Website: crate-barrel
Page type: address-validator
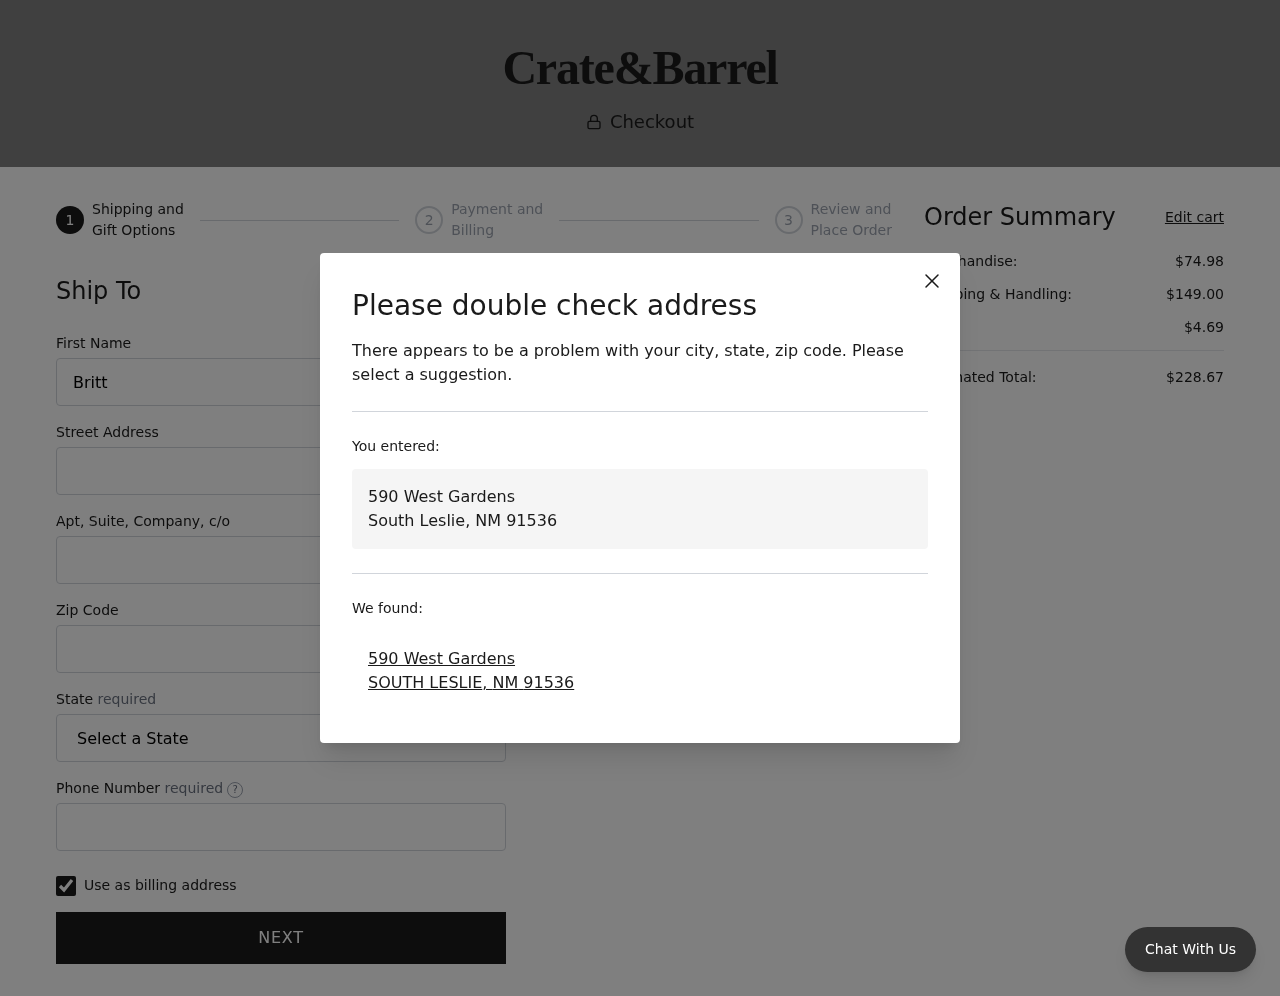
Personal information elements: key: PII_CITY
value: South Leslie
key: PII_CITY
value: SOUTH LESLIE
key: PII_FIRSTNAME
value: Brittany
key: PII_PHONE
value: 9476869862
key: PII_POSTCODE
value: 91536
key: PII_STATE
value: New Mexico
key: PII_STATE_ABBR
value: NM
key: PII_STREET
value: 590 West Gardens
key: PII_STREET2
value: Apt. 410
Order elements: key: ORDER_SUBTOTAL
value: $74.98
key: ORDER_SHIPPING_COST
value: $149.00
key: ORDER_TAX
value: $4.69
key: ORDER_TOTAL
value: $228.67